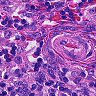
Metastatic tissue present: no